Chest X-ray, PA view. Patient: 56 years old, sex M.
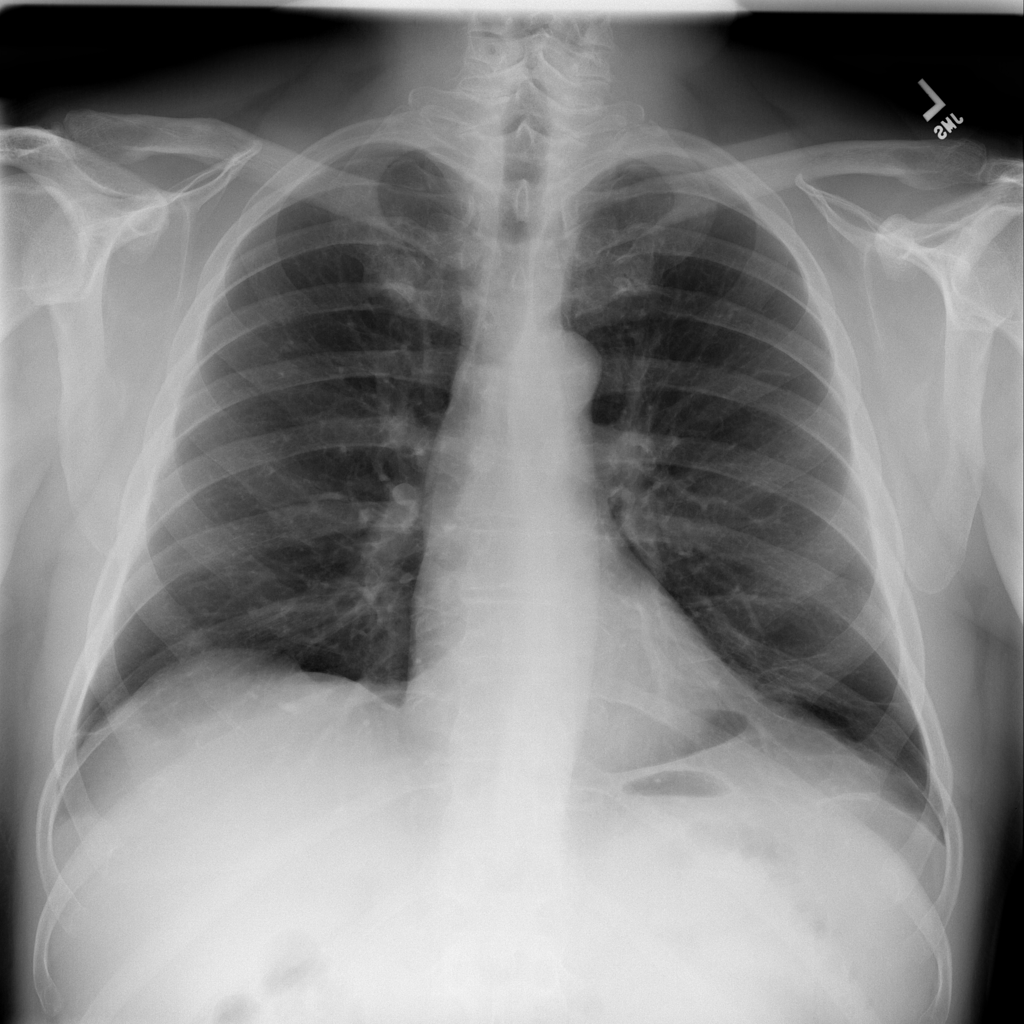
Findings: Atelectasis